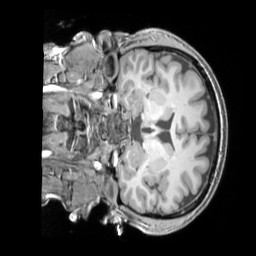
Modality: T1w
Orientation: coronal
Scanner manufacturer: siemens
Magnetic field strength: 3 T
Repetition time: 2.3 s
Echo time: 0.00226 s